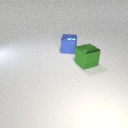
large blue metal cube to the left of large green metal cube